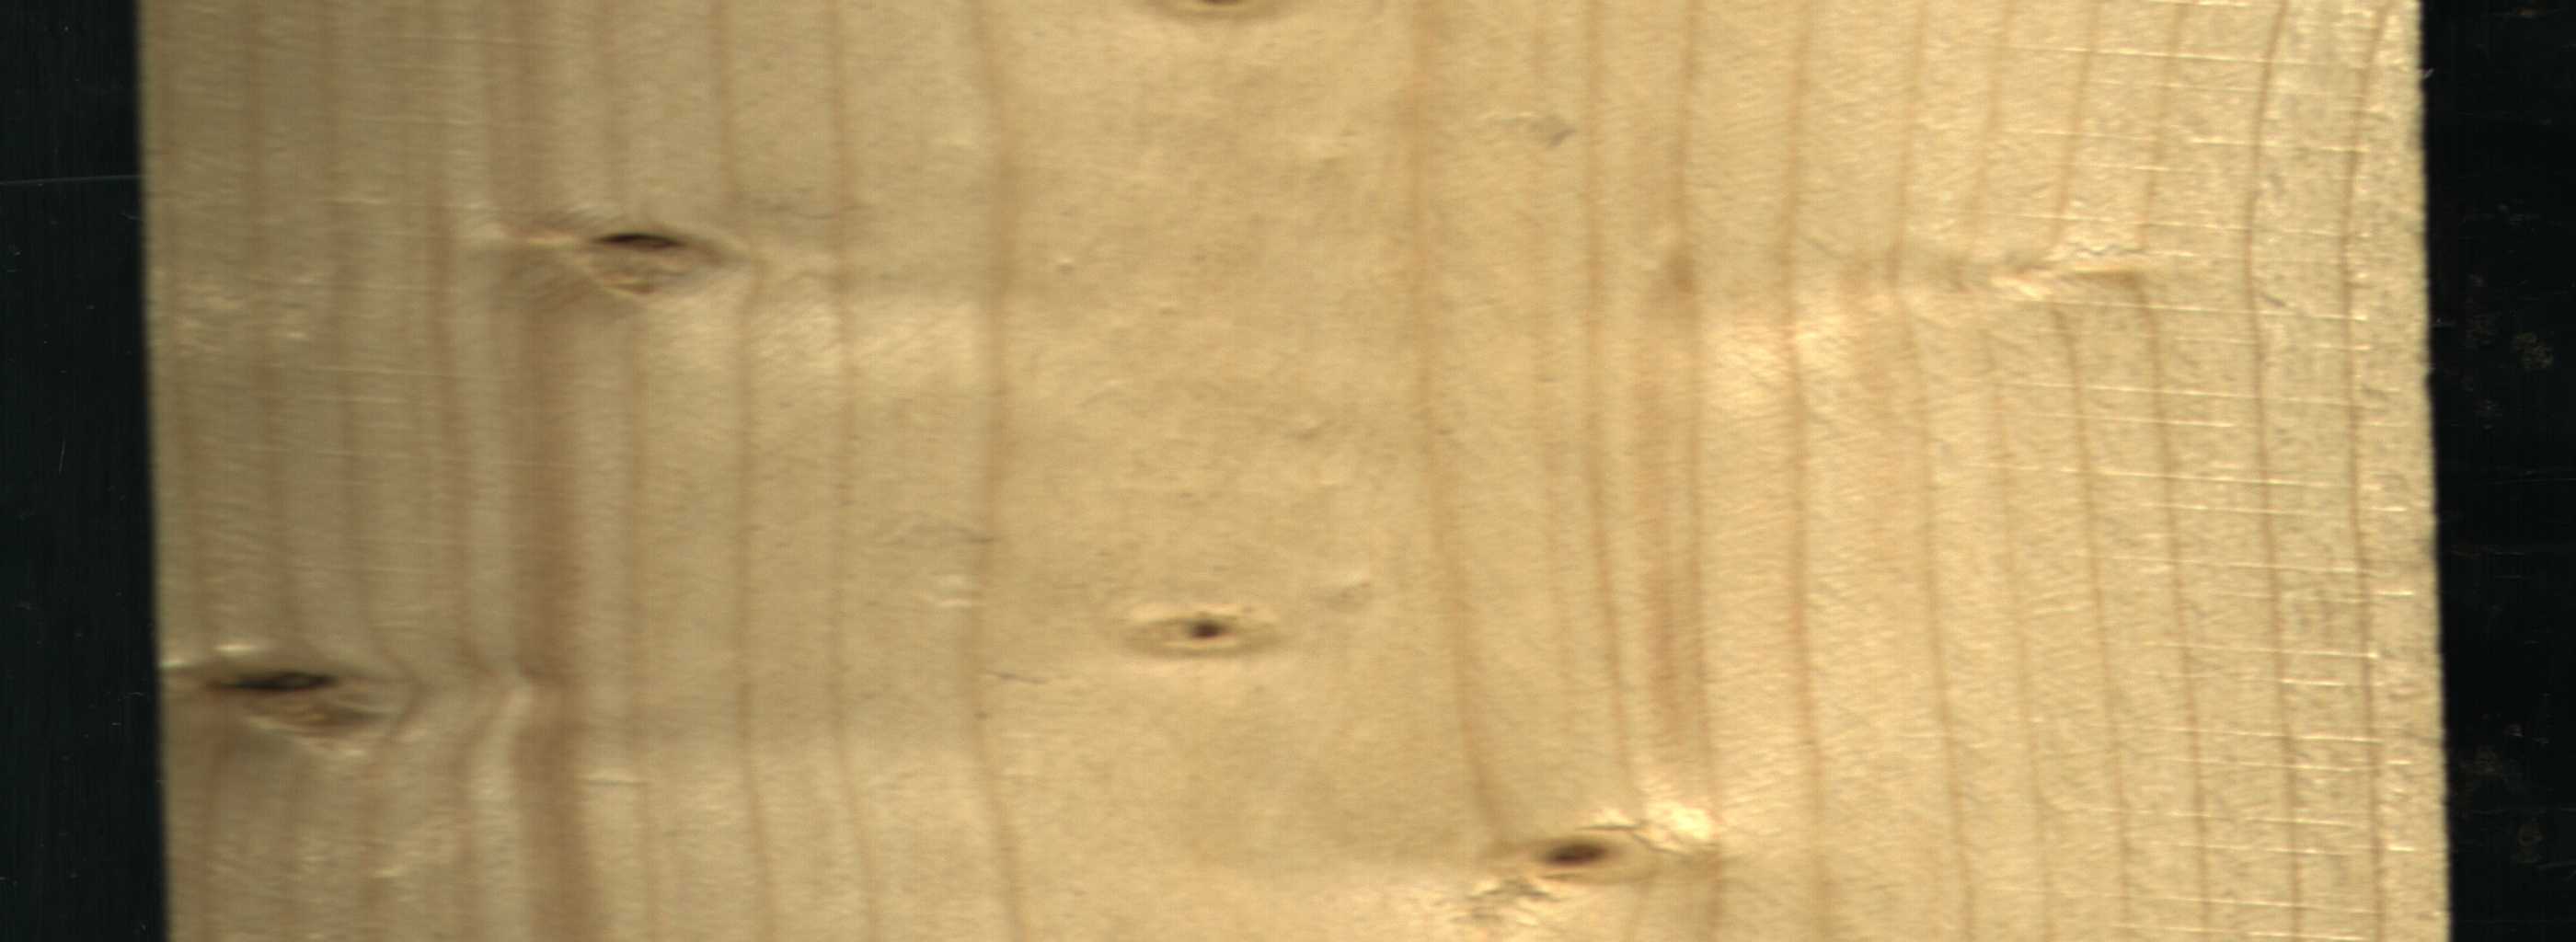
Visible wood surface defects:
Live_Knot
Live_Knot
Live_Knot
Live_Knot
Live_Knot